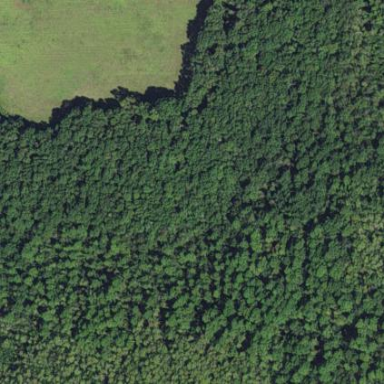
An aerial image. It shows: Mixed woodland area with various types of leaves.